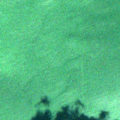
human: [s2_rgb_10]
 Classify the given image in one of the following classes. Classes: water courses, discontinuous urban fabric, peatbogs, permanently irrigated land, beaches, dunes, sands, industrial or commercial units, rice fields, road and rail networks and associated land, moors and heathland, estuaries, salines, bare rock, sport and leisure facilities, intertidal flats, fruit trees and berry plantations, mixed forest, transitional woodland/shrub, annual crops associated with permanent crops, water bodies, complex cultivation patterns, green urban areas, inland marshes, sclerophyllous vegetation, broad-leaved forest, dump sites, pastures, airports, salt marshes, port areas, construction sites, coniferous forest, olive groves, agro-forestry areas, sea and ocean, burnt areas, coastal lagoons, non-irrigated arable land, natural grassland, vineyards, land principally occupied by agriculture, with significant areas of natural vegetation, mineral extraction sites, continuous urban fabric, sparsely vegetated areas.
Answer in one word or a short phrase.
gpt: sea and ocean